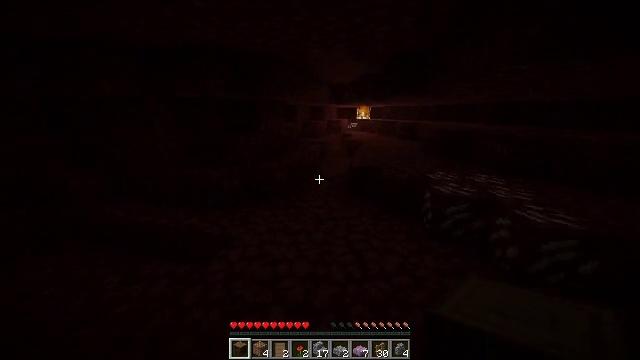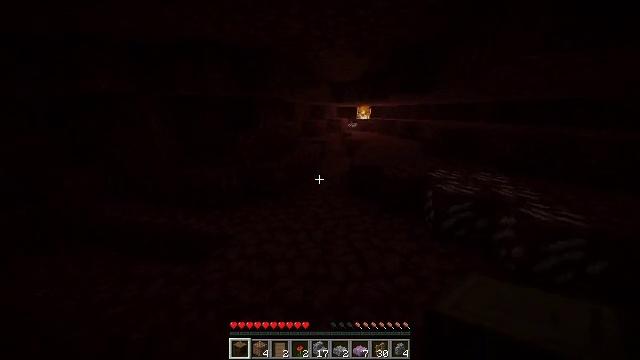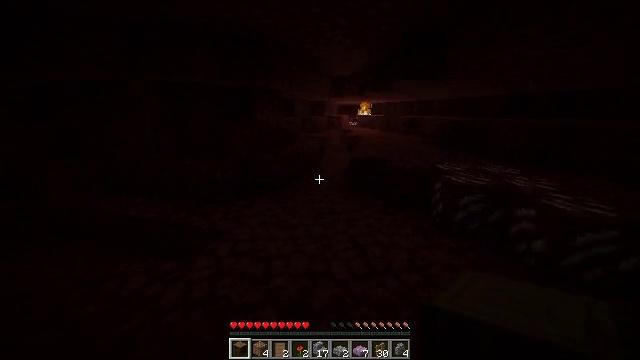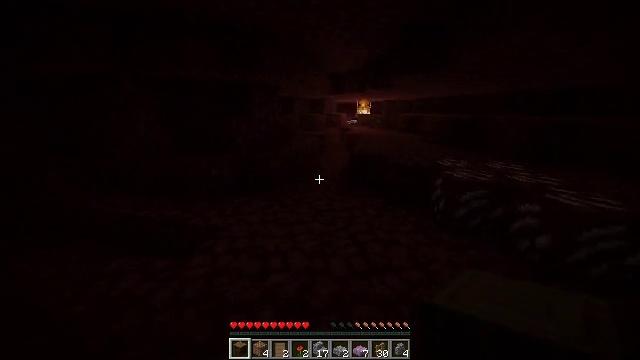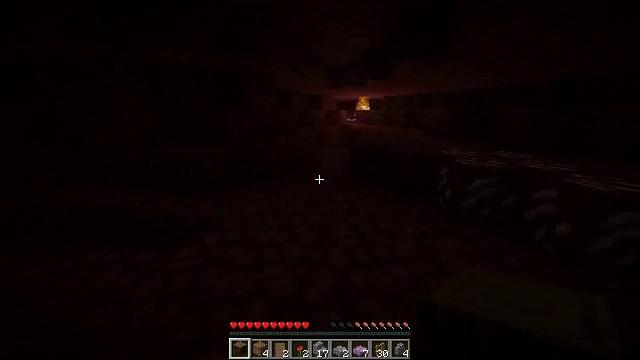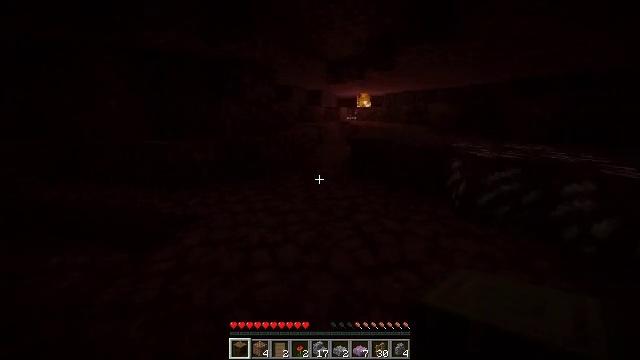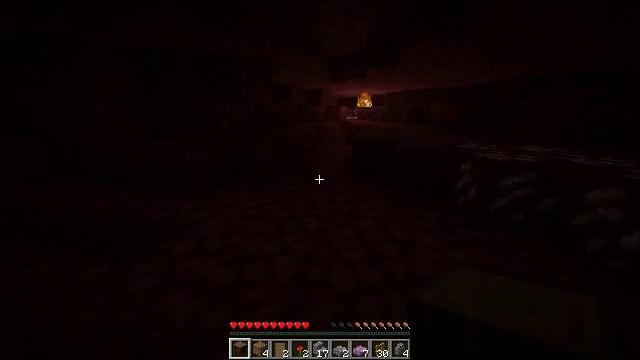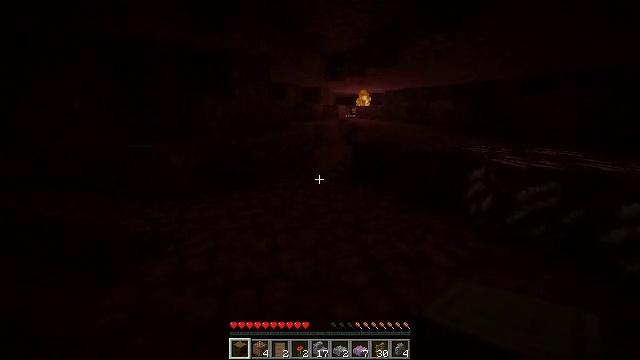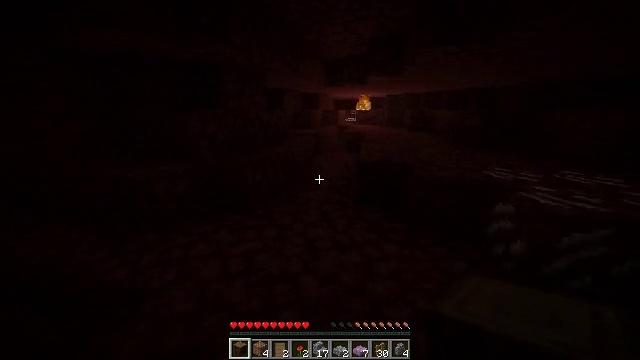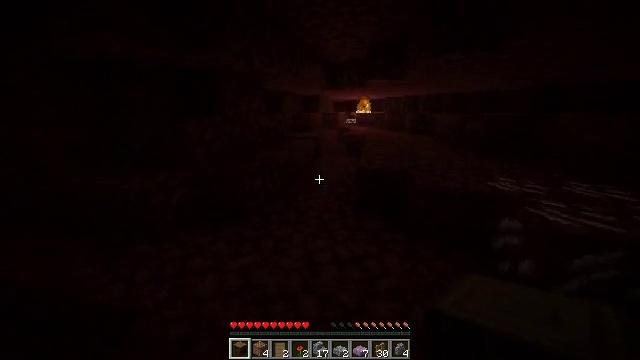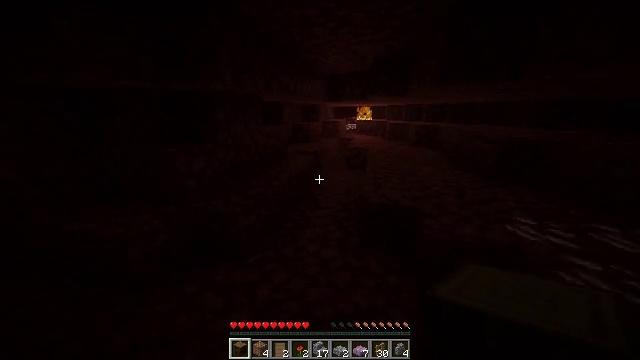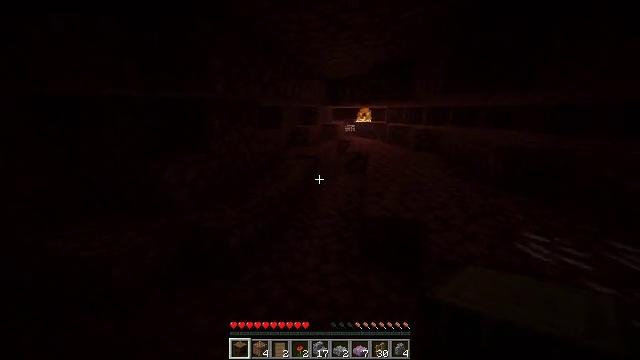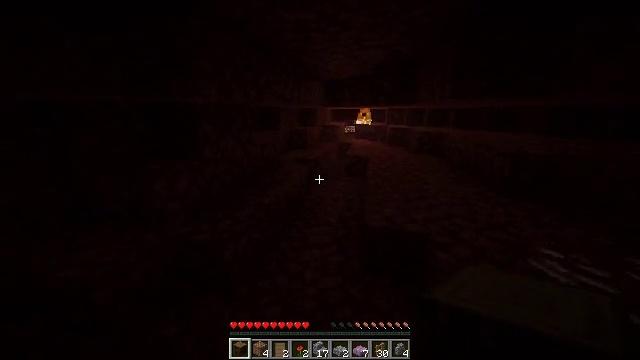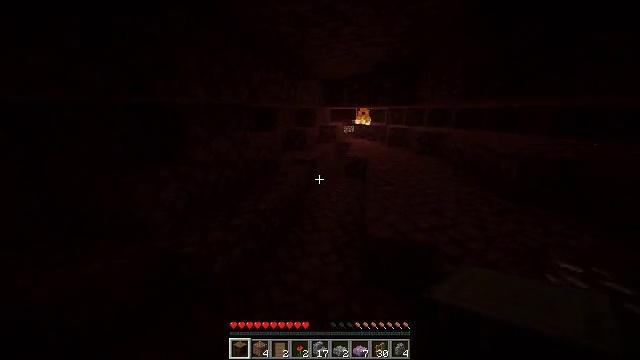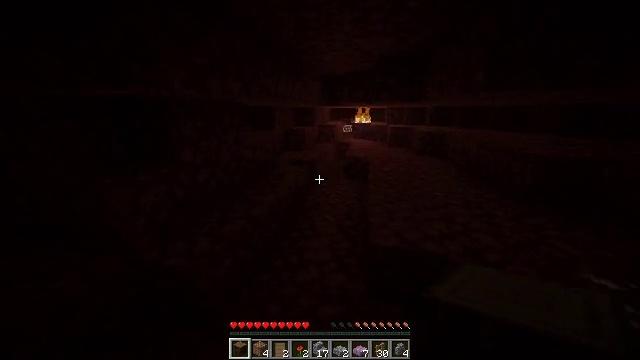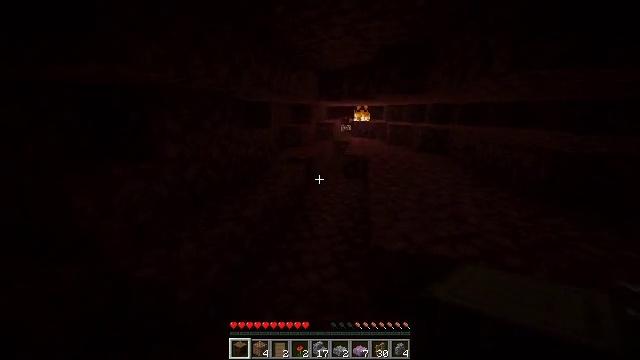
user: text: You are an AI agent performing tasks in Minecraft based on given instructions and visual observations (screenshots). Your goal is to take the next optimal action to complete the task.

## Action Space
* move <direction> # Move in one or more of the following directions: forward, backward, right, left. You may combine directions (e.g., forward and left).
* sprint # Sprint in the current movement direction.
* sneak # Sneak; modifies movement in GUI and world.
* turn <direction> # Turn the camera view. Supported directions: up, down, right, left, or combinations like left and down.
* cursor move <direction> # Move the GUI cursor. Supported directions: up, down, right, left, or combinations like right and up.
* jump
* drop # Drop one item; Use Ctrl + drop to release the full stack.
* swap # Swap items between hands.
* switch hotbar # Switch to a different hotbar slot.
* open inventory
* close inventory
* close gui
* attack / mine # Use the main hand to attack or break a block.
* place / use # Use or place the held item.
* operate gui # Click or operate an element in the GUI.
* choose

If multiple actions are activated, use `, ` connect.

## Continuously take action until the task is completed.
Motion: motion action
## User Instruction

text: Destroy the fire.
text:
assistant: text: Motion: move forward, sprint
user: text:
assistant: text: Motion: move forward, sprint
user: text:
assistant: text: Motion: move forward, sprint
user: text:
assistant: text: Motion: move forward, sprint
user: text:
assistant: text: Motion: move forward, sprint
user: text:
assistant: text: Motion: move forward, sprint
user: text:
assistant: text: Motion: move forward, sprint
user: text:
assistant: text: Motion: move forward, sprint, jump
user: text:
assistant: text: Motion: move forward, sprint, jump
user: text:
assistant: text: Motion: move forward, sprint, jump
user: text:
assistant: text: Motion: move forward, sprint, jump
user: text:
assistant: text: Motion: move forward, sprint, jump
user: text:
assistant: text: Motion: move forward, sprint, jump
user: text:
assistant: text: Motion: move forward, sprint, jump
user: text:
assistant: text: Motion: move forward, sprint, jump
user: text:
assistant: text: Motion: move forward, sprint, jump
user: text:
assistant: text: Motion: move forward, sprint, jump
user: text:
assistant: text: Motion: move forward, sprint, jump
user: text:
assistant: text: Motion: move forward, sprint, jump
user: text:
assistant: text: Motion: move forward, sprint, jump
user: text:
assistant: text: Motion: move forward, sprint, jump
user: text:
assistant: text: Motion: move forward, sprint, jump
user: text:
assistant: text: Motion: move forward, sprint, jump
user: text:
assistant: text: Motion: move forward, sprint, jump
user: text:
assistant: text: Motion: move forward, sprint, jump
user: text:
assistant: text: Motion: move forward, sprint, jump
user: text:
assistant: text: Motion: move forward, sprint, jump
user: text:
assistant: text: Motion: move forward, sprint
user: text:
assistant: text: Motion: move forward, sprint
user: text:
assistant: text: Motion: move forward, sprint